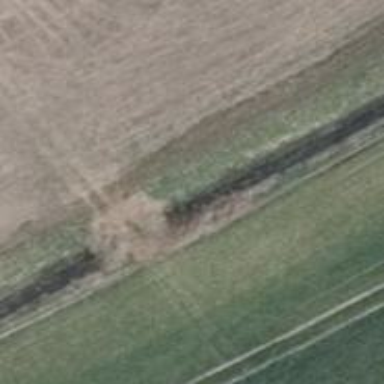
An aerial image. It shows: Culvert tunnel.